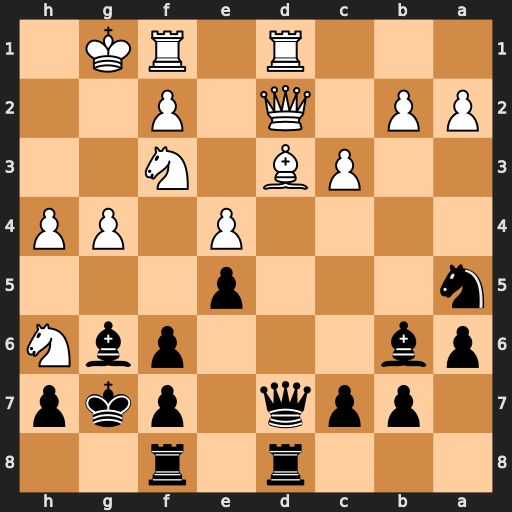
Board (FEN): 3r1r2/1ppq1pkp/pb3pbN/n3p3/4P1PP/2PB1N2/PP1Q1P2/3R1RK1
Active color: b
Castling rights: -
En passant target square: -
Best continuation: Qxd3 Qxd3 Rxd3 Rxd3 Bxe4